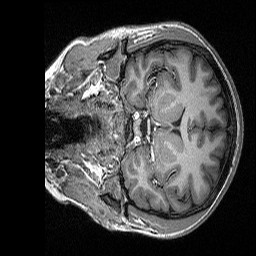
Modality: T1w
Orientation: coronal
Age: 20
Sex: female
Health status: healthy
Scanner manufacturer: siemens
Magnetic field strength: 3 T
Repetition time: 2.3 s
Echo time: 0.00298 s